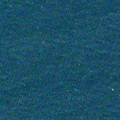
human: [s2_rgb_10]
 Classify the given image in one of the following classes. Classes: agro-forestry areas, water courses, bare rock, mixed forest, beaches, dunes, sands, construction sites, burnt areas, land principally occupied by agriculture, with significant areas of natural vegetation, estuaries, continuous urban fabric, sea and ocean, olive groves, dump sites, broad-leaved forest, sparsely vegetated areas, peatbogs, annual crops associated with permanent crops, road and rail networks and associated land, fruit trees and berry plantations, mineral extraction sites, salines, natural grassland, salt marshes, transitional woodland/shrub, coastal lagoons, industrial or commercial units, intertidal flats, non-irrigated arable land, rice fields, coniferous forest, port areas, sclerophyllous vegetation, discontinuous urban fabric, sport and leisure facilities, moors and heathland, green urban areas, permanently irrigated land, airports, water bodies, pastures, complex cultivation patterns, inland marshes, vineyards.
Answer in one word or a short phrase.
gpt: sea and ocean